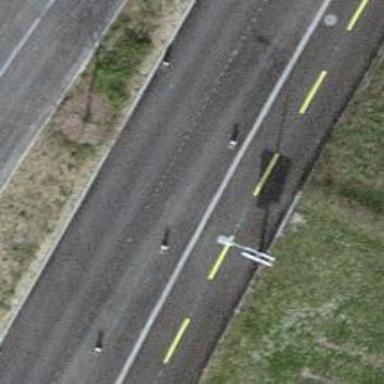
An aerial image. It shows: Asphalt cycleway also suitable for walking.